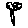
Label: tree